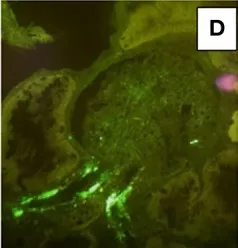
K-light chain.
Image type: pathology (immunostaining)